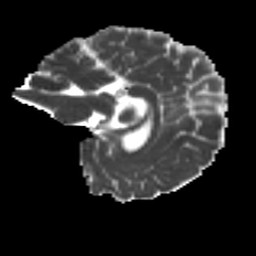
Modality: MD
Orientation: sagittal
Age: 54
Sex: female
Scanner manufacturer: ge
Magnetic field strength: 3 T
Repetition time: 7.8 s
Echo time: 0.0606 s